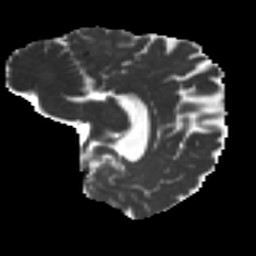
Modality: MD
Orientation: sagittal
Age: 40
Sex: male
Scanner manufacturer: ge
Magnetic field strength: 3 T
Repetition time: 7.8 s
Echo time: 0.0609 s